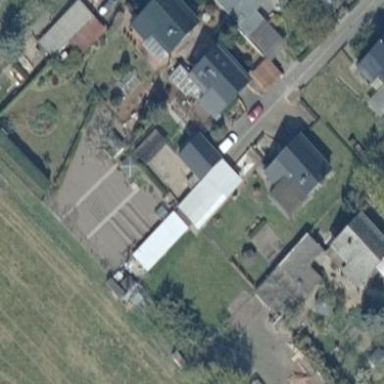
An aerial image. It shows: Garage building.